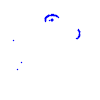
Particle: proton